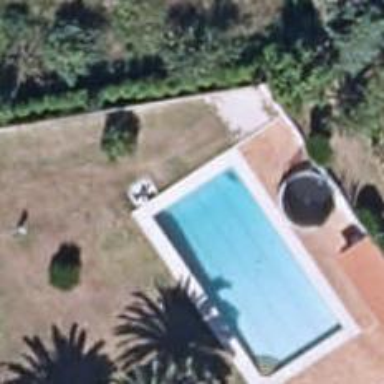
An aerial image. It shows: Swimming pool located in leisure land.